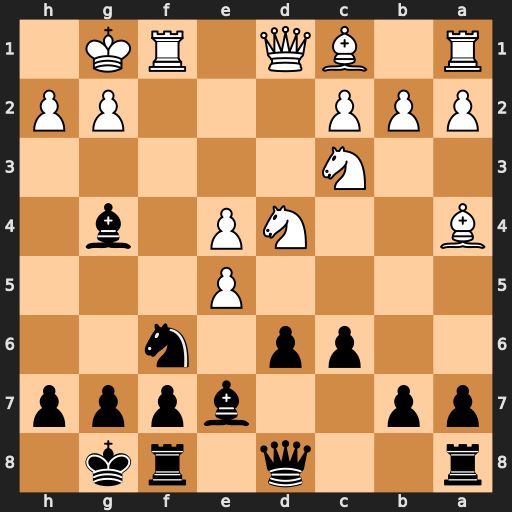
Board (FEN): r2q1rk1/pp2bppp/2pp1n2/4P3/B2NP1b1/2N5/PPP3PP/R1BQ1RK1
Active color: b
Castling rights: -
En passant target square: -
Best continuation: Bxd1 exf6 Bxf6